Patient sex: F
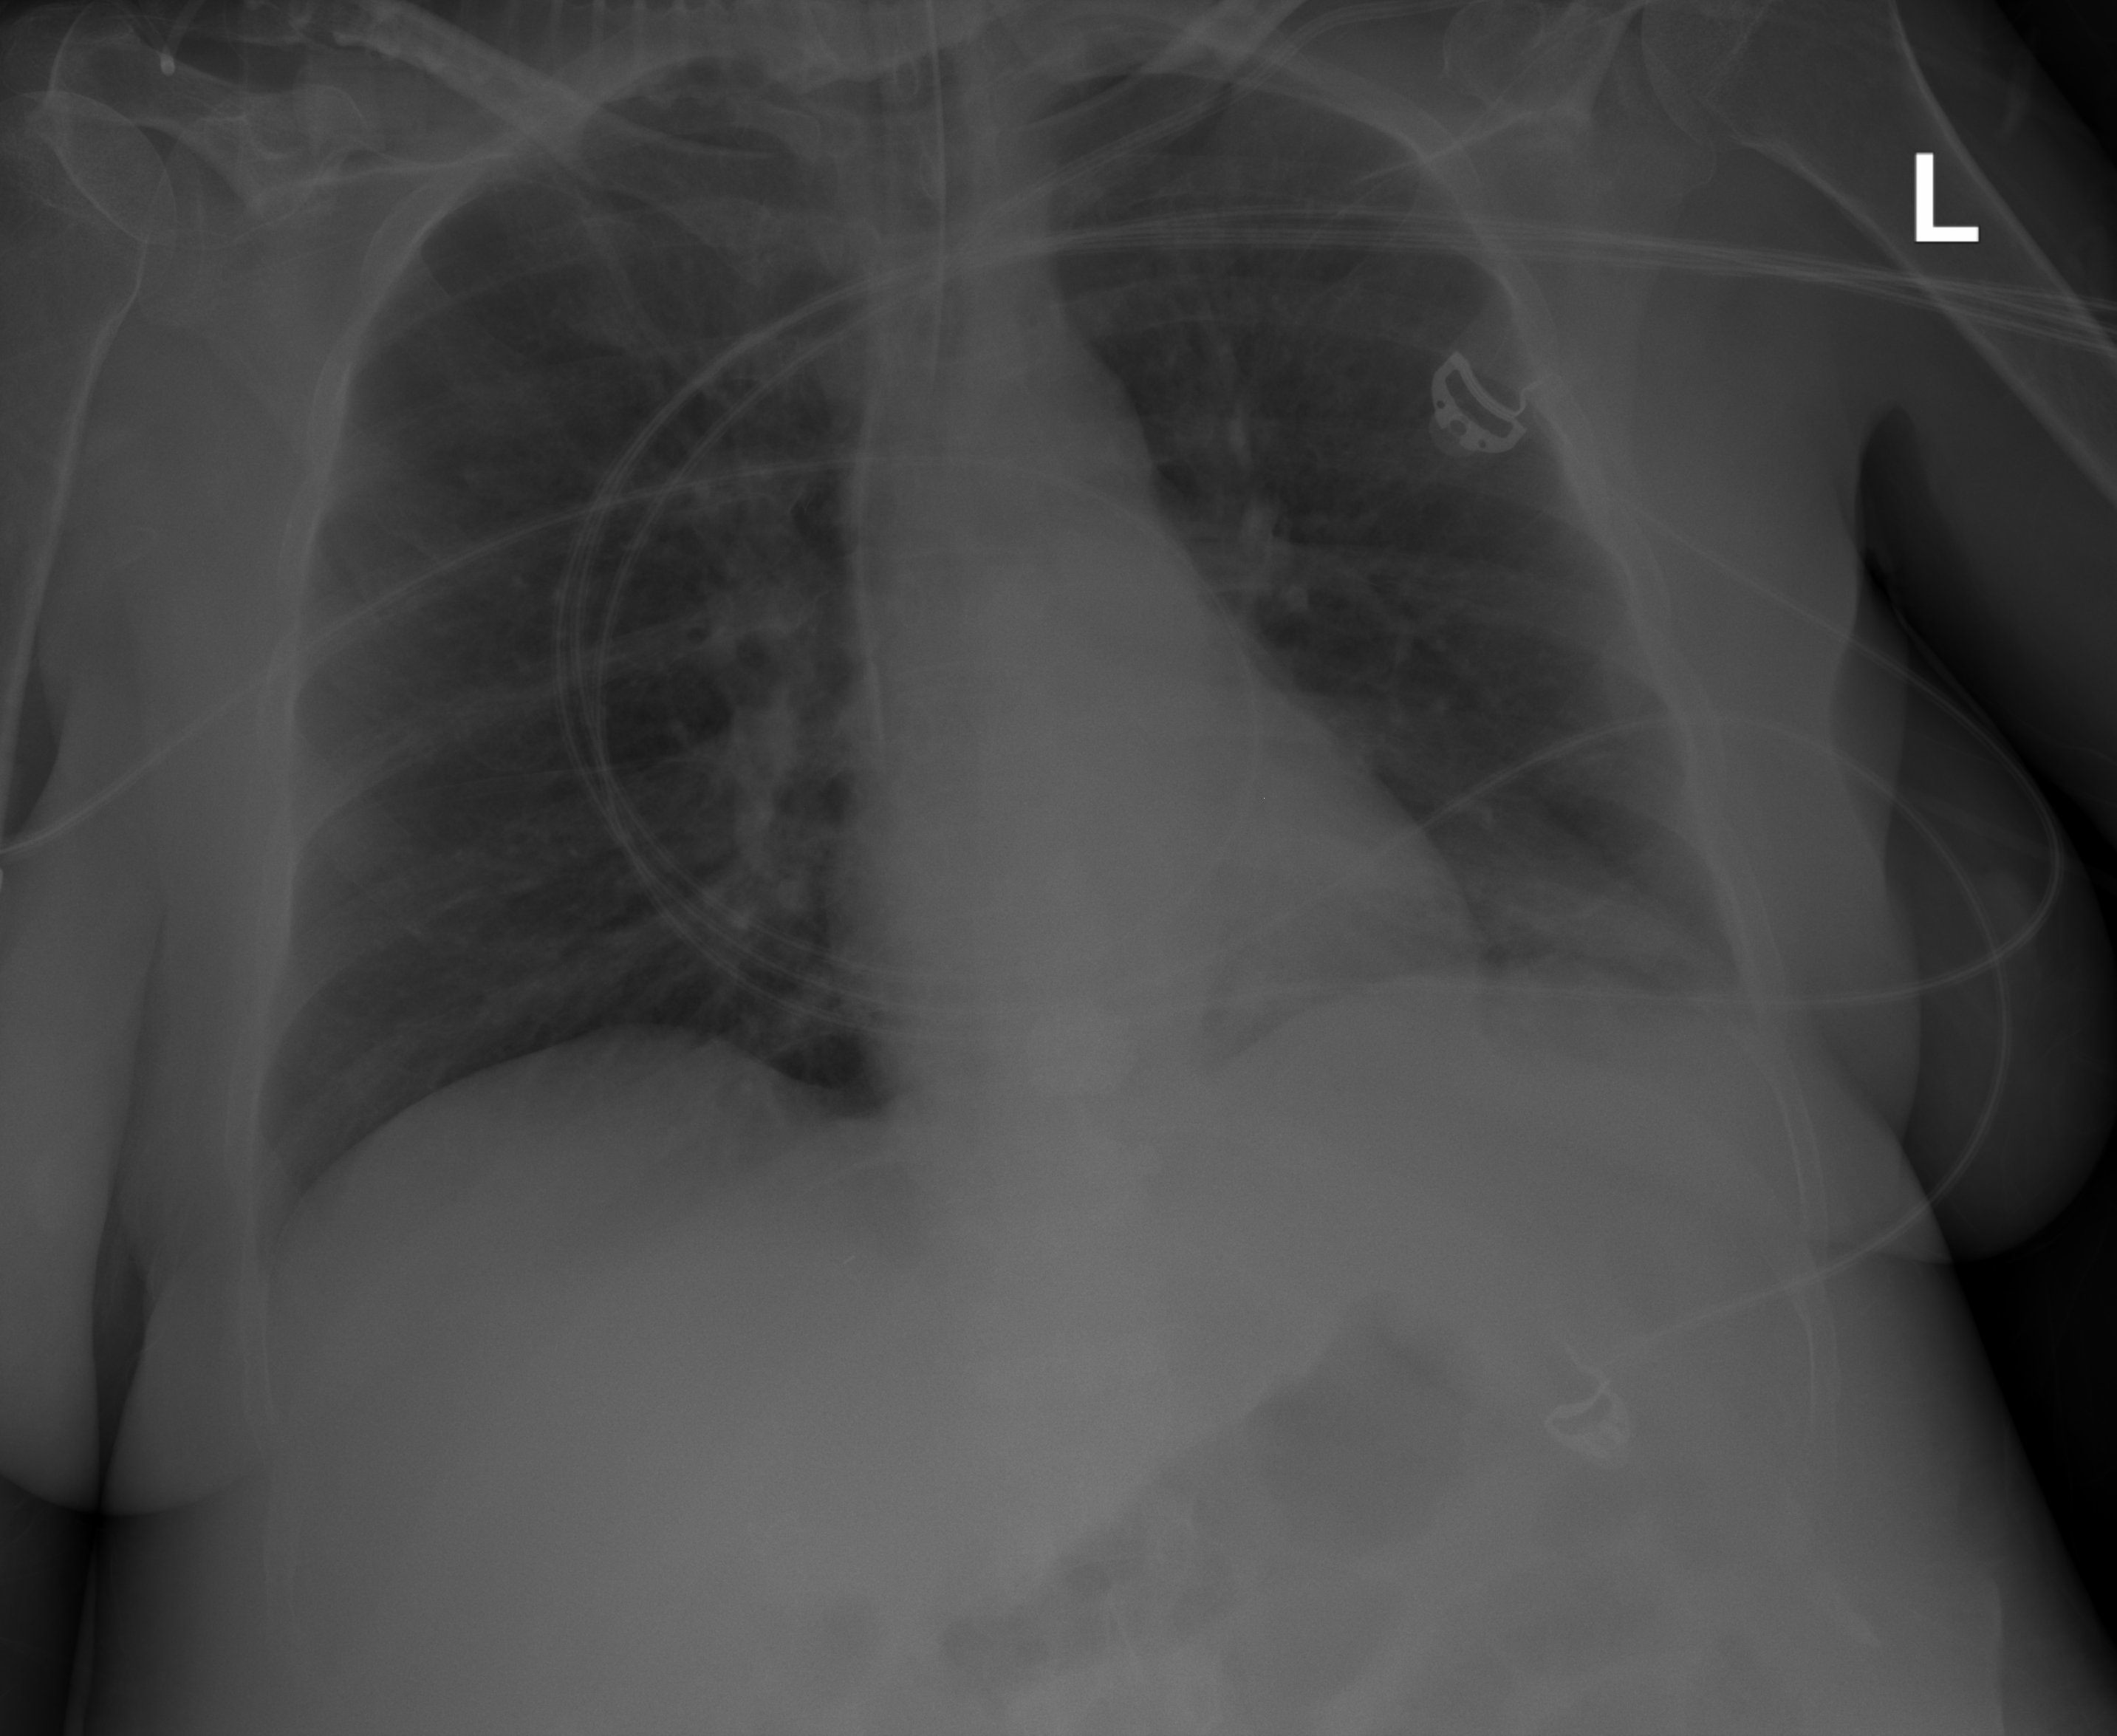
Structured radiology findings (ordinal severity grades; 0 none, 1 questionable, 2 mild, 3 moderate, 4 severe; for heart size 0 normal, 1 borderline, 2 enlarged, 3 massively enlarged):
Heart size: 0
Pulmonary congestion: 2
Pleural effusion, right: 0
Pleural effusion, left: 0
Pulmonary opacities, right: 0
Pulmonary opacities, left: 0
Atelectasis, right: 0
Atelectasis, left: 0